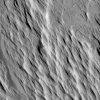
Atmospheric dust classification: not_dusty